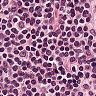
Metastatic tissue present: no